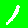
Digit: 1